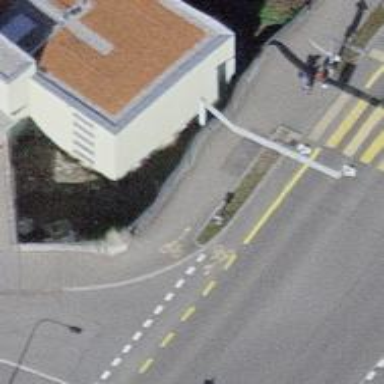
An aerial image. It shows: Asphalt cycleway.